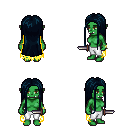
a pixel art fantasy rpg character, female body template, orc, green skin, yellow tattered cape, white pants, raven extra-long hairstyle, bracelets, dagger, four views (front, back, left, right), 2x2 character sprite sheet, small pixel art, hard edges, no anti-aliasing